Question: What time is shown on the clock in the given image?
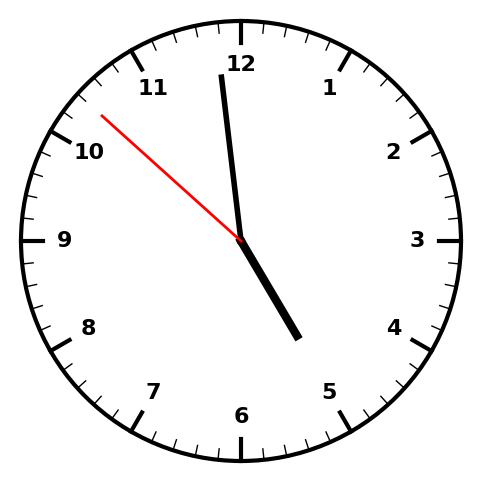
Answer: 04:58:52